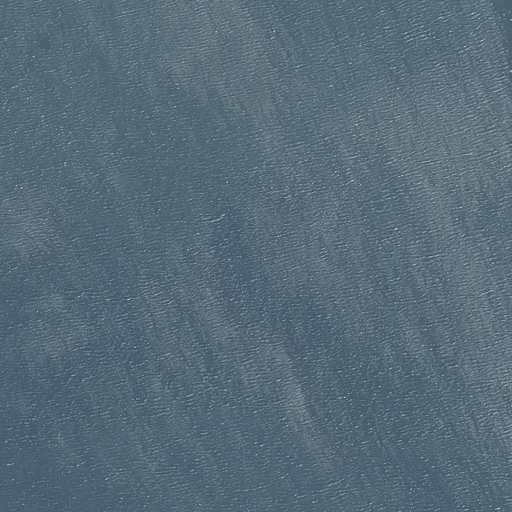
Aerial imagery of bar in Maine named Northeast Point Ledges containing only open water